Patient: sex M, age 71
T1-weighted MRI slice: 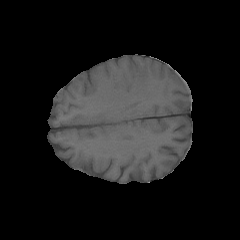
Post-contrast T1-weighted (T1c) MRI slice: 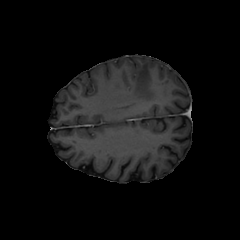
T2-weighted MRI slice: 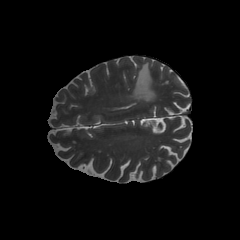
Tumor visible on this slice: yes
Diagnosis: Glioblastoma, IDH-wildtype
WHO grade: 4